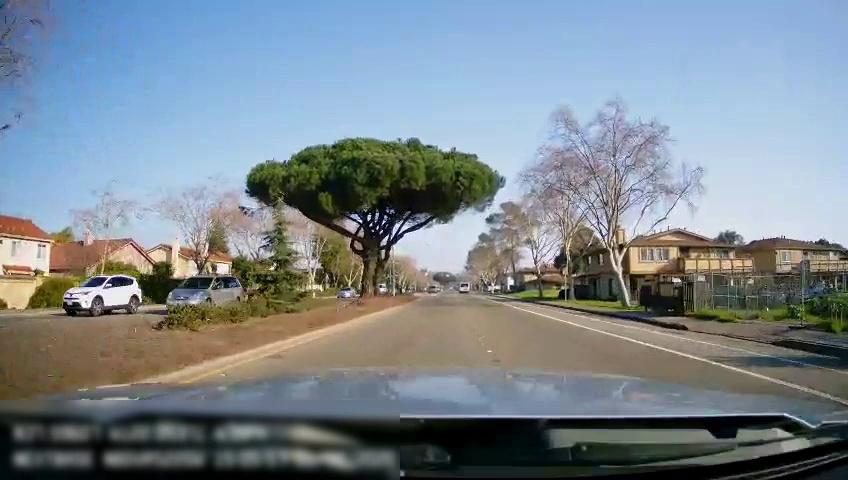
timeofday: Day
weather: Sunny
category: Drivable Space
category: Drivable Space
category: Vehicles | SUV
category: Vehicles | SUV
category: Vehicles | Bus
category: Vehicles | Car
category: Lanes | Current Lane
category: Lanes | Alternate Lane